Chest X-ray. View position: PA
Patient age: 24
Patient sex: M
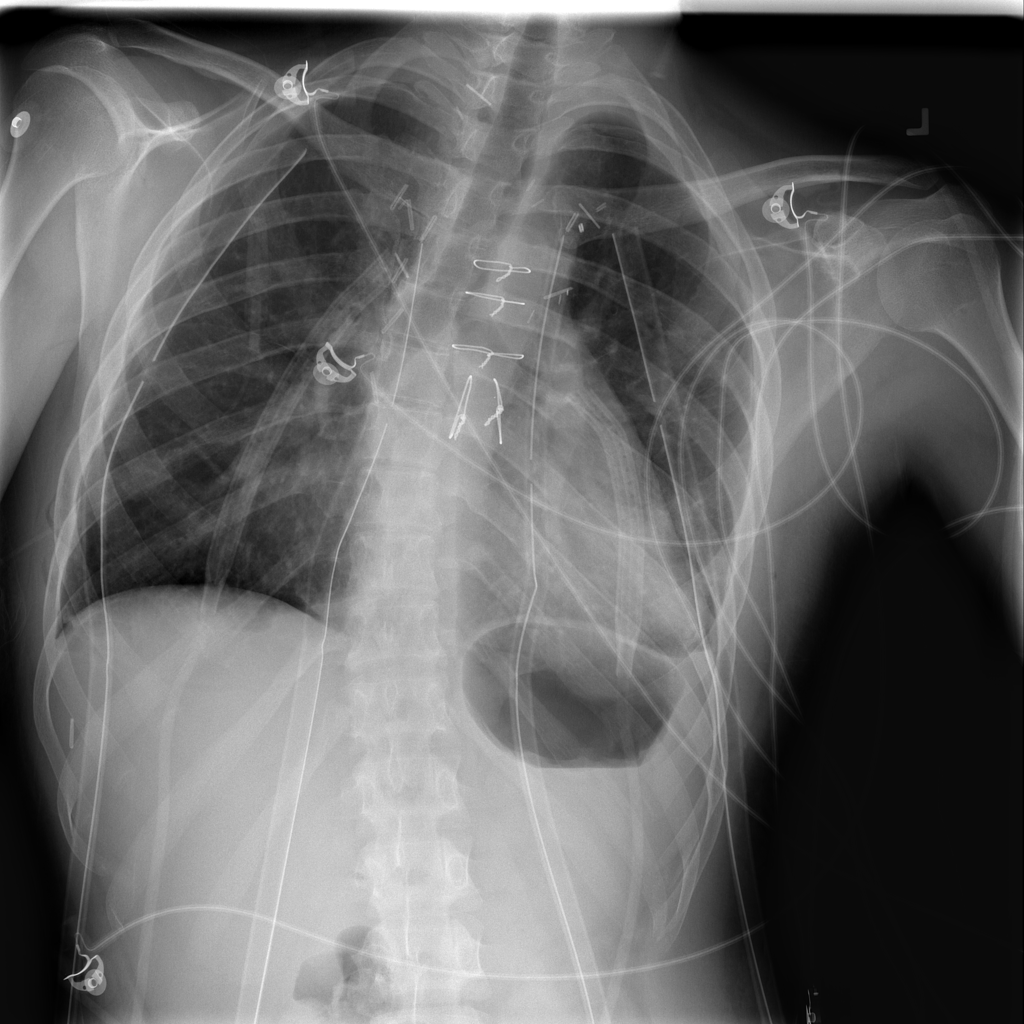
Finding: Pneumothorax